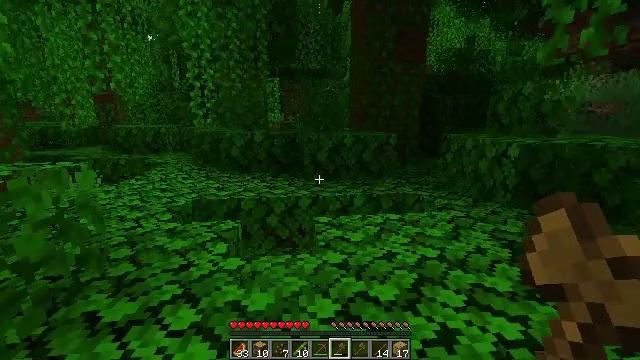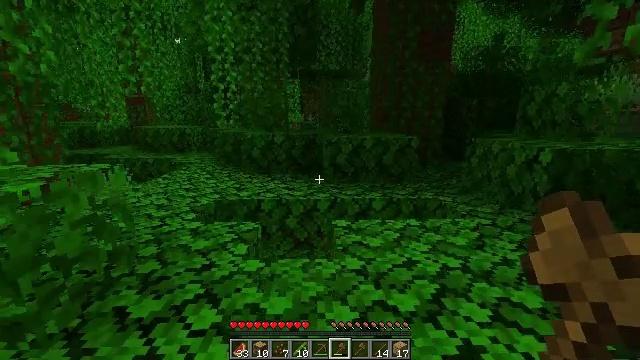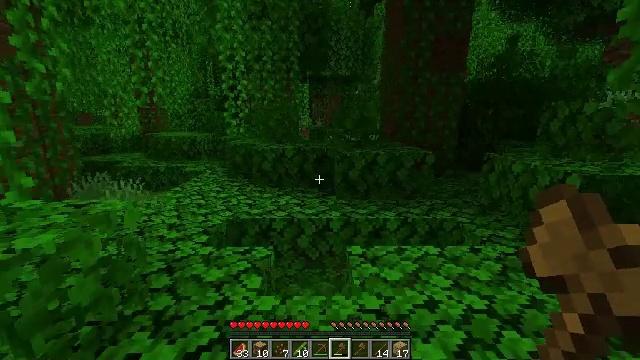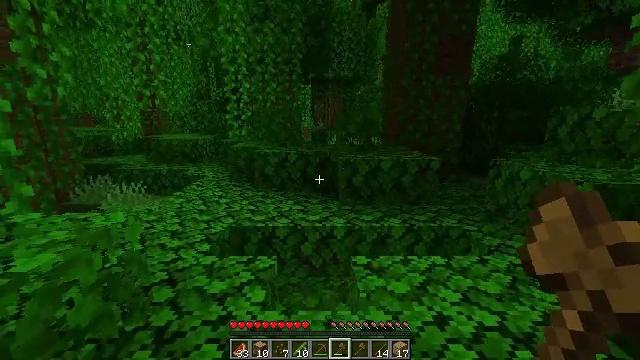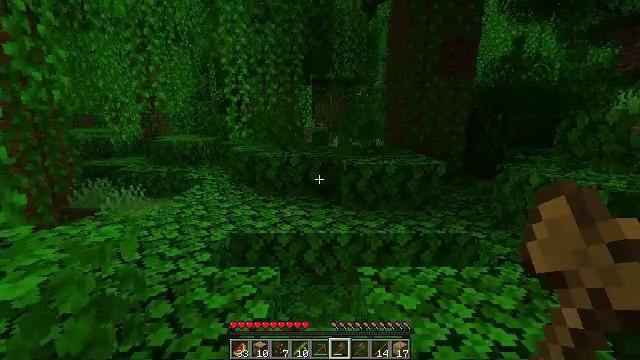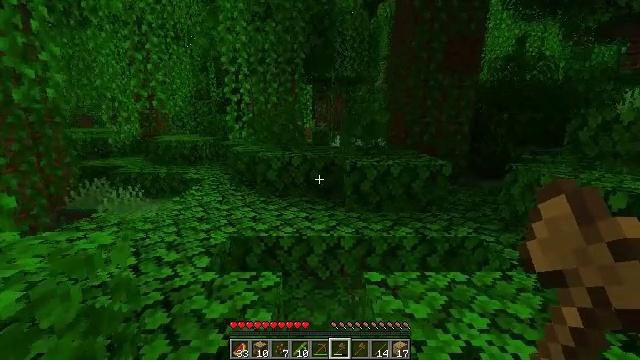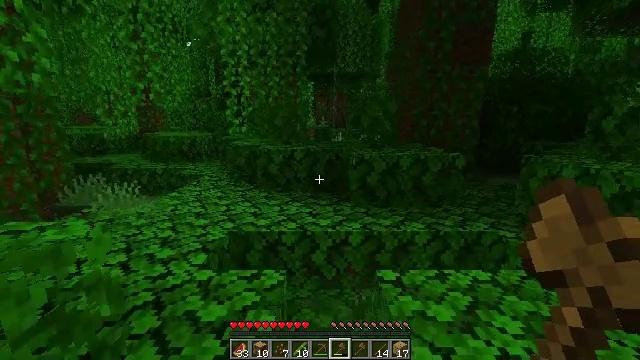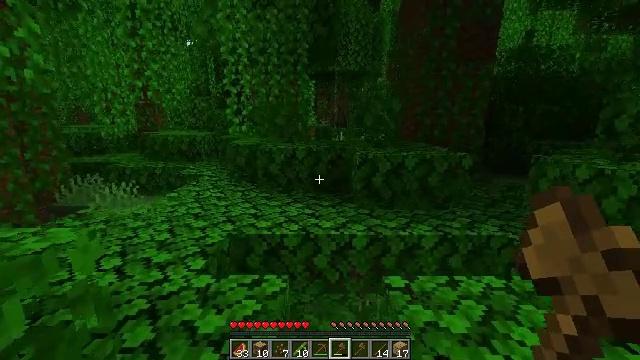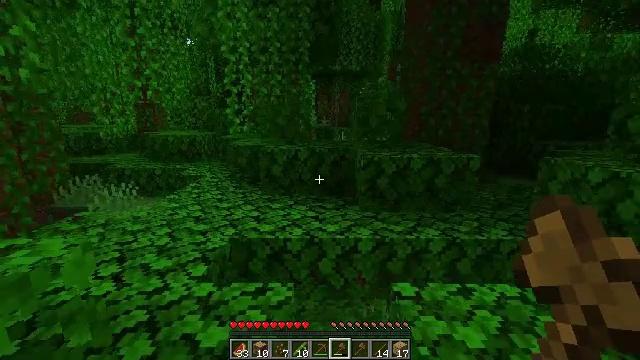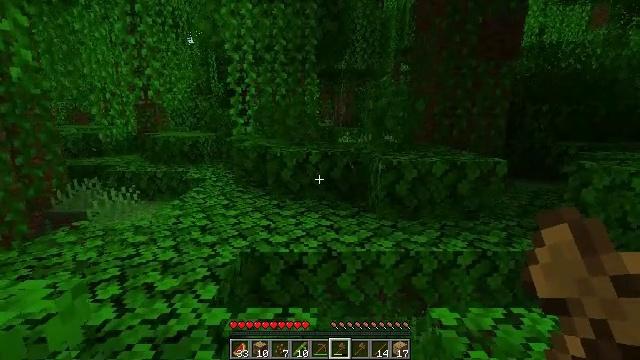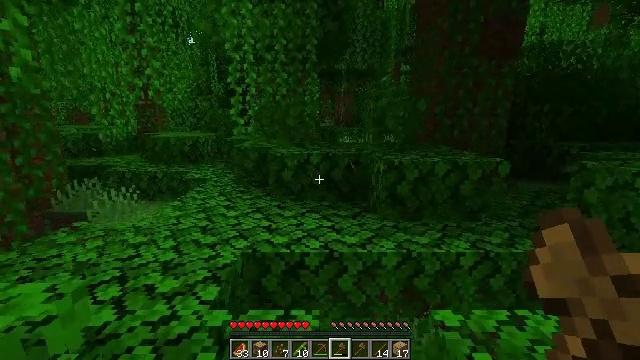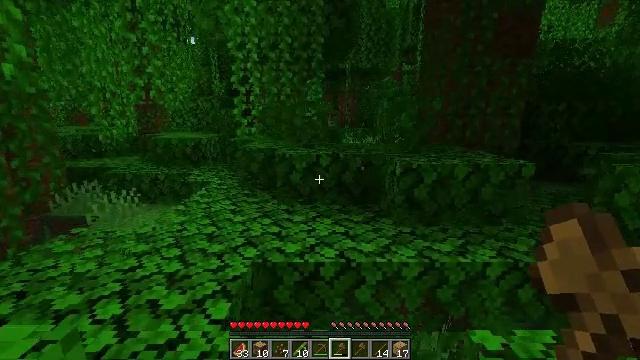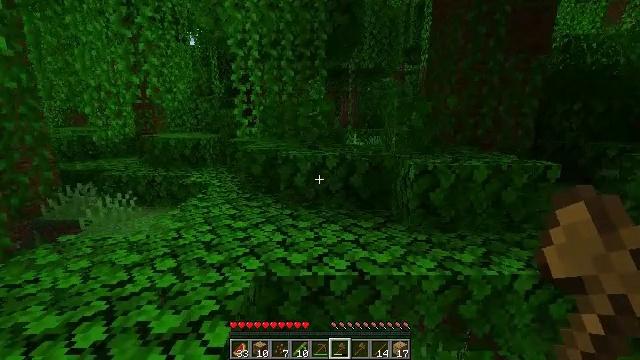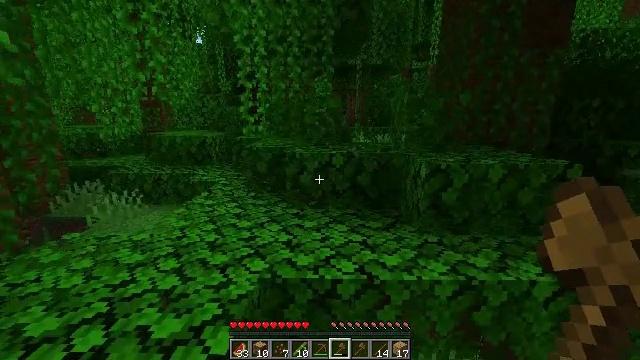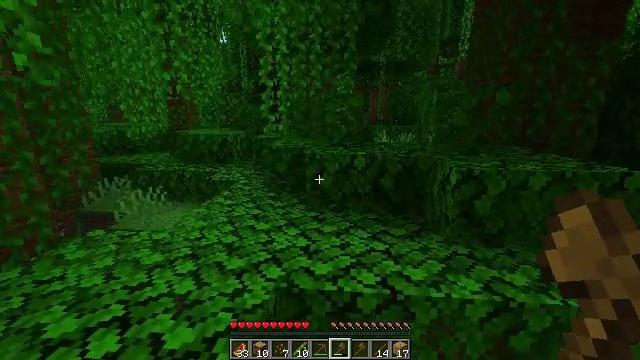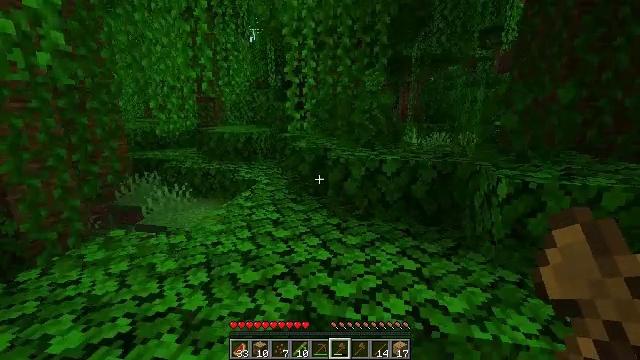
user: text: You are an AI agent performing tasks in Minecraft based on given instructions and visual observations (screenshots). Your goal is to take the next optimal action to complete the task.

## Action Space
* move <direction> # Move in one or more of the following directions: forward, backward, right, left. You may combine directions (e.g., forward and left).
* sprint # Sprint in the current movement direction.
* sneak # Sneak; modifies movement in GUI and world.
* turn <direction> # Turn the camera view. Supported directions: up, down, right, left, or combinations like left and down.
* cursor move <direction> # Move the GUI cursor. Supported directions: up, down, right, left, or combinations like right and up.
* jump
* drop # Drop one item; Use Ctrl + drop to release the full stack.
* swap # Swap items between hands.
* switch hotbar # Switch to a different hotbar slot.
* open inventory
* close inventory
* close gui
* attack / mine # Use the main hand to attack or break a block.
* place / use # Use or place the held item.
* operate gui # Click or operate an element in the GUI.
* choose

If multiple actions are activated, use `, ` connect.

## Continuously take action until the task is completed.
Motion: motion action
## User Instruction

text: Collect jungle leaves by breaking them.
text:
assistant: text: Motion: move forward, turn left, jump
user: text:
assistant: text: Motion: move forward, turn left, jump
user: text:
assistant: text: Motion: move forward, jump
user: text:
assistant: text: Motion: move forward
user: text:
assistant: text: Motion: move forward
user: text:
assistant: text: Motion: move forward and move left
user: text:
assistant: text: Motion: move forward and move left
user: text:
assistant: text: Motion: move forward and move left
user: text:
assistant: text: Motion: move forward and move left
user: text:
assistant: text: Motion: move forward and move left
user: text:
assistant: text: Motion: move forward
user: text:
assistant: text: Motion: move forward
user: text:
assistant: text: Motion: move forward, turn left
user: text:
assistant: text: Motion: move forward, turn left
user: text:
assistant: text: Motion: move forward, turn left
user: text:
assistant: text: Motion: move forward, turn left
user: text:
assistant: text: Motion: move forward, turn left
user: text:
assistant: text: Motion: move forward, turn left
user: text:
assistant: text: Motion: move forward
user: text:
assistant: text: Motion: move forward
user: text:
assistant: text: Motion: move forward
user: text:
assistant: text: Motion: move forward, turn right
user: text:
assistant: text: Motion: move forward, turn right
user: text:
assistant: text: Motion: move forward, turn right
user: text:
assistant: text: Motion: move forward, turn right
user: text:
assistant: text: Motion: move forward, turn right
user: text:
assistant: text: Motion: move forward, turn right
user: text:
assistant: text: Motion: move forward, turn right
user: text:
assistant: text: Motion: move forward, turn right
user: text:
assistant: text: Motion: move forward